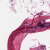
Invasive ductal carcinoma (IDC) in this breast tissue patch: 0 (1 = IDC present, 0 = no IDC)